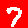
Digit: 7